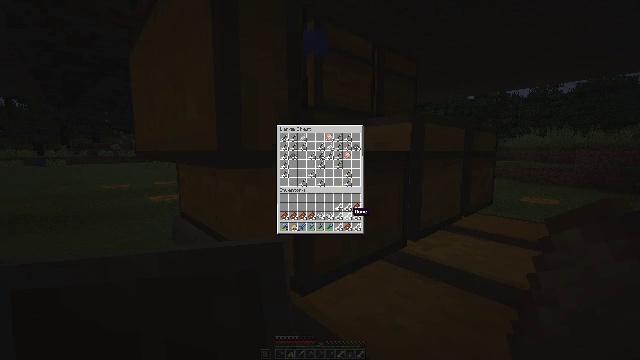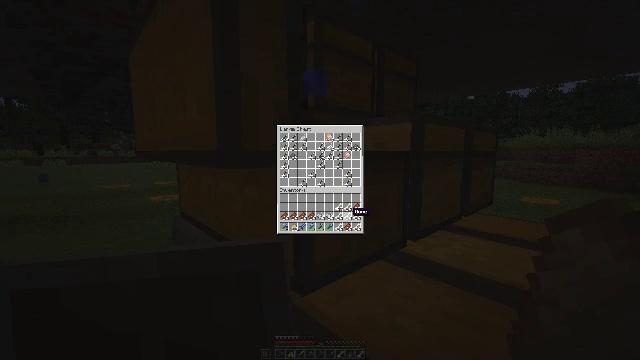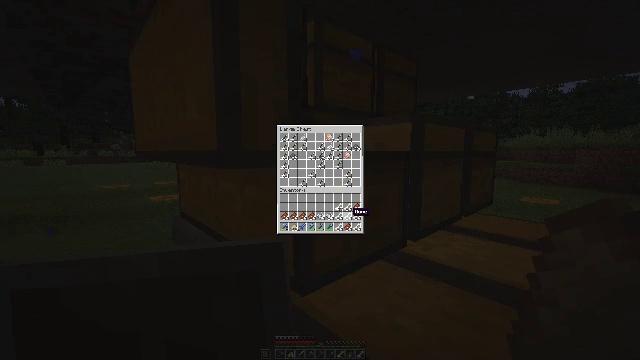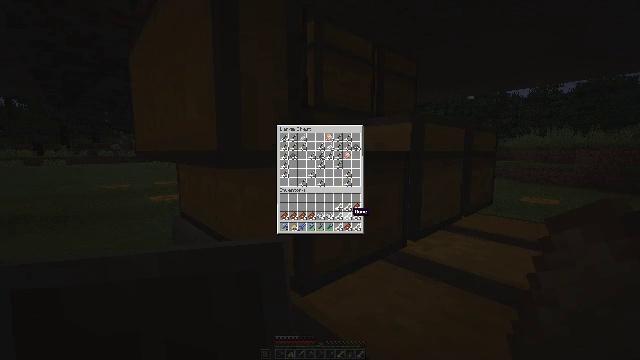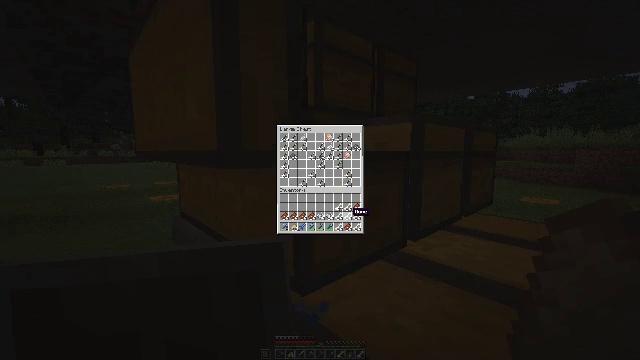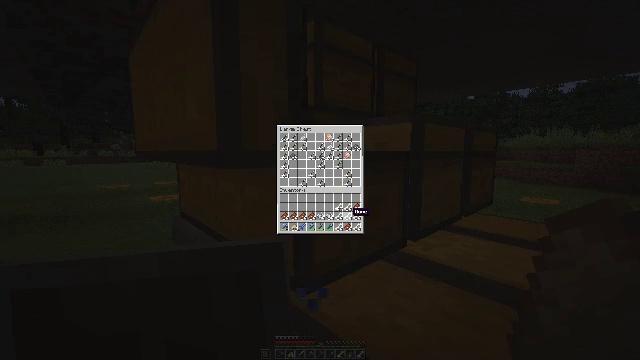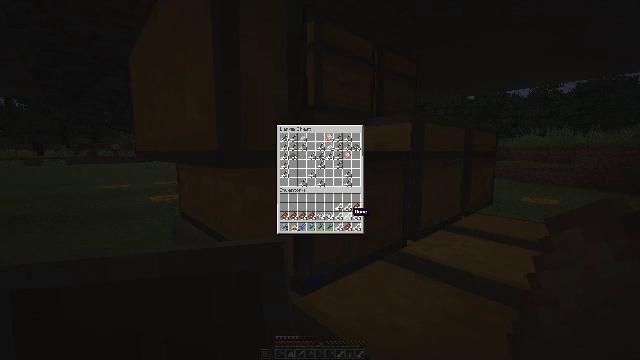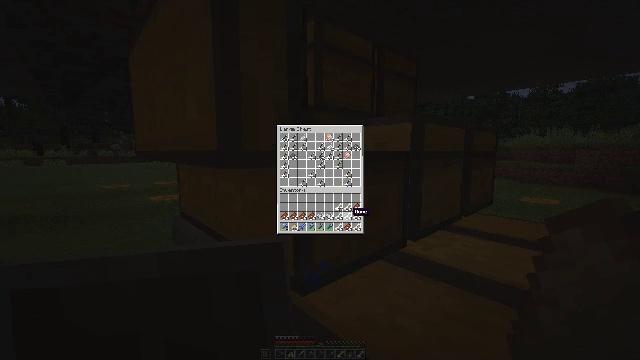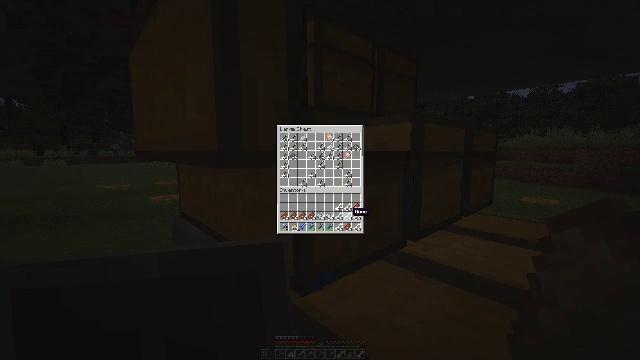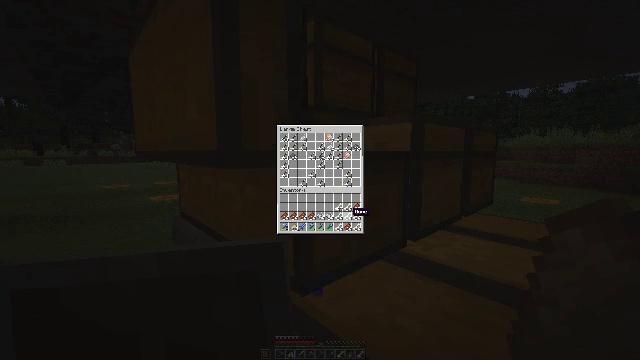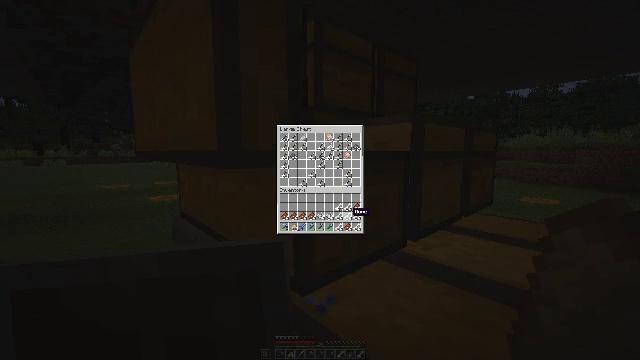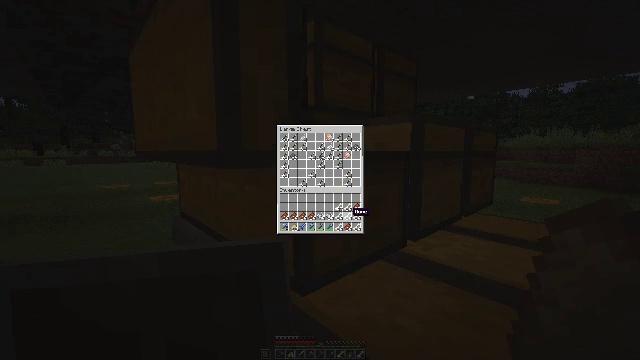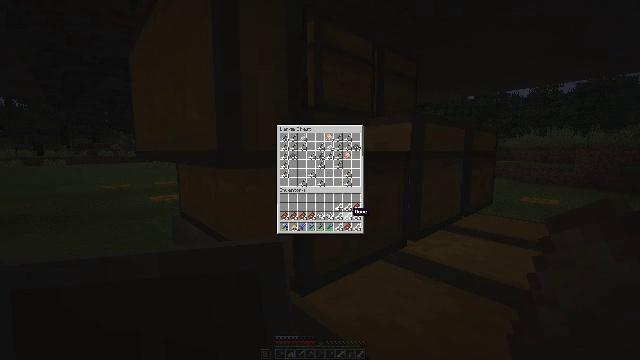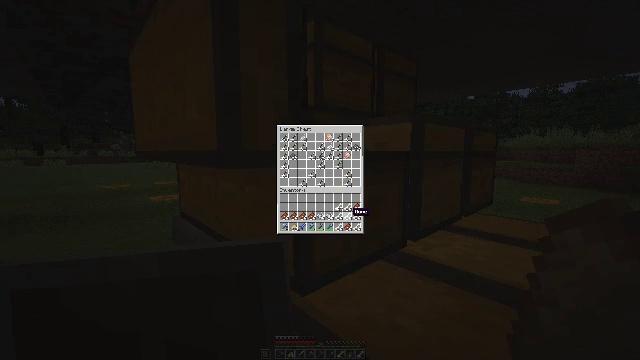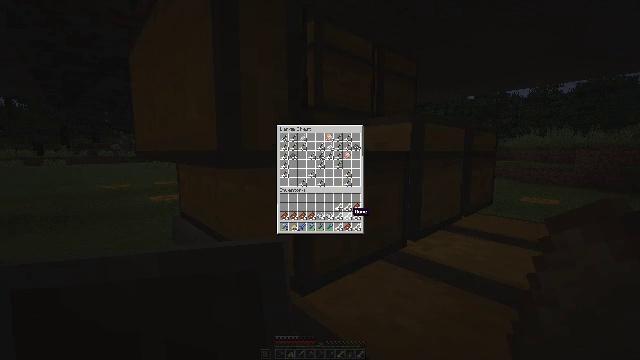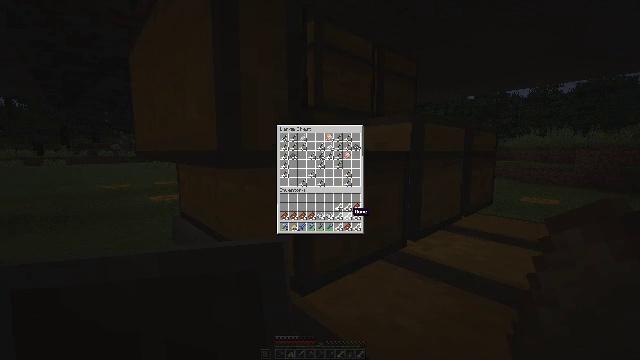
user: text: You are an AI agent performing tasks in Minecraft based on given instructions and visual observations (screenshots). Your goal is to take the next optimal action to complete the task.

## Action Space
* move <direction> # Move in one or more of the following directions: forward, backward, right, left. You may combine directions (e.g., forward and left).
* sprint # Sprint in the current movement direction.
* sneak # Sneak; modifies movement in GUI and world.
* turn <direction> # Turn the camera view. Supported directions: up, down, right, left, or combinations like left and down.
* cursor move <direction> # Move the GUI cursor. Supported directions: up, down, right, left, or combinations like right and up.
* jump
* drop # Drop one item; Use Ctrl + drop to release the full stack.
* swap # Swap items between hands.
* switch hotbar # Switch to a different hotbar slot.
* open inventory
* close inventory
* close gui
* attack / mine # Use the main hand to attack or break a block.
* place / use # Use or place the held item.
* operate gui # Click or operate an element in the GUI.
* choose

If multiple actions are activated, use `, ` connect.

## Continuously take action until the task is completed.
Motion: motion action
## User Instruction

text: Mine the blue shulker box.
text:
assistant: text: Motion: no_op
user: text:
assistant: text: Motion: no_op
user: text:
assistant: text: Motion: no_op
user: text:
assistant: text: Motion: no_op
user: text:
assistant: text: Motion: no_op
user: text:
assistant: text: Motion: no_op
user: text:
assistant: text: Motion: no_op
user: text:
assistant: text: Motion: no_op
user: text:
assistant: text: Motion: no_op
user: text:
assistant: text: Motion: no_op
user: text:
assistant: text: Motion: no_op
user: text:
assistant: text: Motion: no_op
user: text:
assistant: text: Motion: no_op
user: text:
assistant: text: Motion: no_op
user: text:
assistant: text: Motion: no_op
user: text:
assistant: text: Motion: no_op
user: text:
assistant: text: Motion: no_op
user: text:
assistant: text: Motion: no_op
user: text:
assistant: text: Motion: turn right, open inventory
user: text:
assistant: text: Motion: turn right and down, open inventory
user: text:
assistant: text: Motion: turn right and down, open inventory
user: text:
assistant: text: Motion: turn right and down
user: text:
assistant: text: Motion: turn right
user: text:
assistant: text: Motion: no_op
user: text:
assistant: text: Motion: no_op
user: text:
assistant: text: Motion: no_op
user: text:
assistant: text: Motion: no_op
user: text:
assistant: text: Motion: no_op
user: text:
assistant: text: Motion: turn down
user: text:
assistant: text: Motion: turn right and down